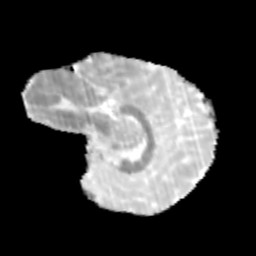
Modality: MD
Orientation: sagittal
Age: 9
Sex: female
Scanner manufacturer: siemens
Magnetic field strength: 3 T
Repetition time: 3.8 s
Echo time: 0.07 s